九年级 · 度量几何学
如图,矩形纸片 $A B C D$, 点 $E$ 在边 $A D$ 上, 连接 $B E$, 点 $F$ 在线段 $B E$ 上, 且 $E F=\frac{1}{2} B F$,折叠矩形纸片使点 $C$ 恰好落在点 $F$ 处, 折痕为 $D G$, 若 $A B=3 \sqrt{2}$, 则折痕 $D G$ 的长为 ( )

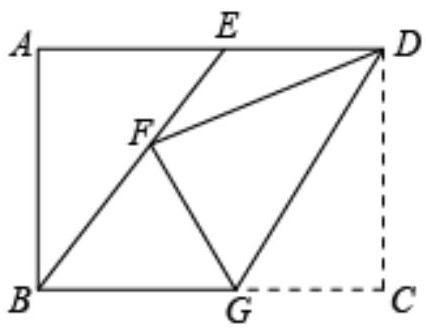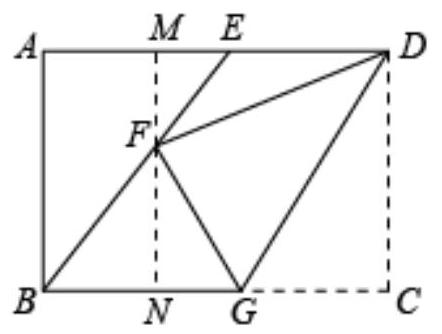
A. $\sqrt{3}$
B. $2 \sqrt{3}$
C. $3 \sqrt{3}$
D. $4 \sqrt{3}$

答案: C
解析: 过点 $F$ 作 $F M \perp A D$, 垂足为点 $M, M F$ 延长线交 $B C$ 于点 $N$, 由矩形的性质得 $A D / / B C, \angle C=90^{\circ}$, 由平行线分线段成比例定理可得 $\frac{F E}{B F}=\frac{F M}{F N}=\frac{1}{2}$, 得出 $F M, F N$ 的值, 折叠的性质得 $\angle D F G=\angle C=90^{\circ}, D C=A B=D F=3 \sqrt{2}, C G=G F$, 在 Rt $\triangle D M F$ 中, 由勾股定理求得 $D M$ 的值, 由相似三角形的判定得出 $\triangle F M D \sim \triangle G N F$, 相似三角形的性质得出 $G F$ 的值, 在 Rt $\triangle D C G$ 中, 由勾股定理求得 $D G$ 的值.

【详解】解: 如解图, 过点 $F$ 作 $F M \perp A D$, 垂足为点 $M, M F$ 延长线交 $B C$ 于点 $N$,

$\because$ 四边形 $A B C D$ 是矩形,

$\therefore A D / / B C, \angle A=\angle B=\angle C=90^{\circ}$,

$\therefore$ 四边形 $A M N B$ 为矩形,

$\because E F=\frac{1}{2} B F$,

$\therefore \frac{F E}{B F}=\frac{F M}{F N}=\frac{1}{2}$,

$\because A B=3 \sqrt{2}$

$\therefore M N=A B=3 \sqrt{2}$,

$\therefore F M=\sqrt{2}, F N=2 \sqrt{2}$.

由折叠性质可得 $\angle D F G=\angle C=90^{\circ}, D C=A B=D F=3 \sqrt{2}$,

$C G=G F, D M=\sqrt{D F^{2}-F M^{2}}=4$.

$\because M N \perp A D, \therefore M N \perp B C$,

$\therefore \angle F M D=\angle G N F=90^{\circ}, \angle M D F=\angle N F G$

$\therefore \triangle F M D \sim \triangle G N F$,

$\therefore \frac{M D}{N F}=\frac{D F}{F G}$, 即 $\frac{4}{2 \sqrt{2}}=\frac{3 \sqrt{2}}{F G}$,

$\therefore G F=3$,

$\therefore D G=\sqrt{C D^{2}+C G^{2}}=\sqrt{(3 \sqrt{2})^{2}+3^{2}}=3 \sqrt{3}$.

故选: C.

【点睛】本题考查了矩形的性质, 折叠的性质, 相似三角形的性质和判定定理, 勾股定理,平行线分线段成比例定理, 熟练掌握各性质定理是解题的关键.